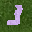
Label: 3